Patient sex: M
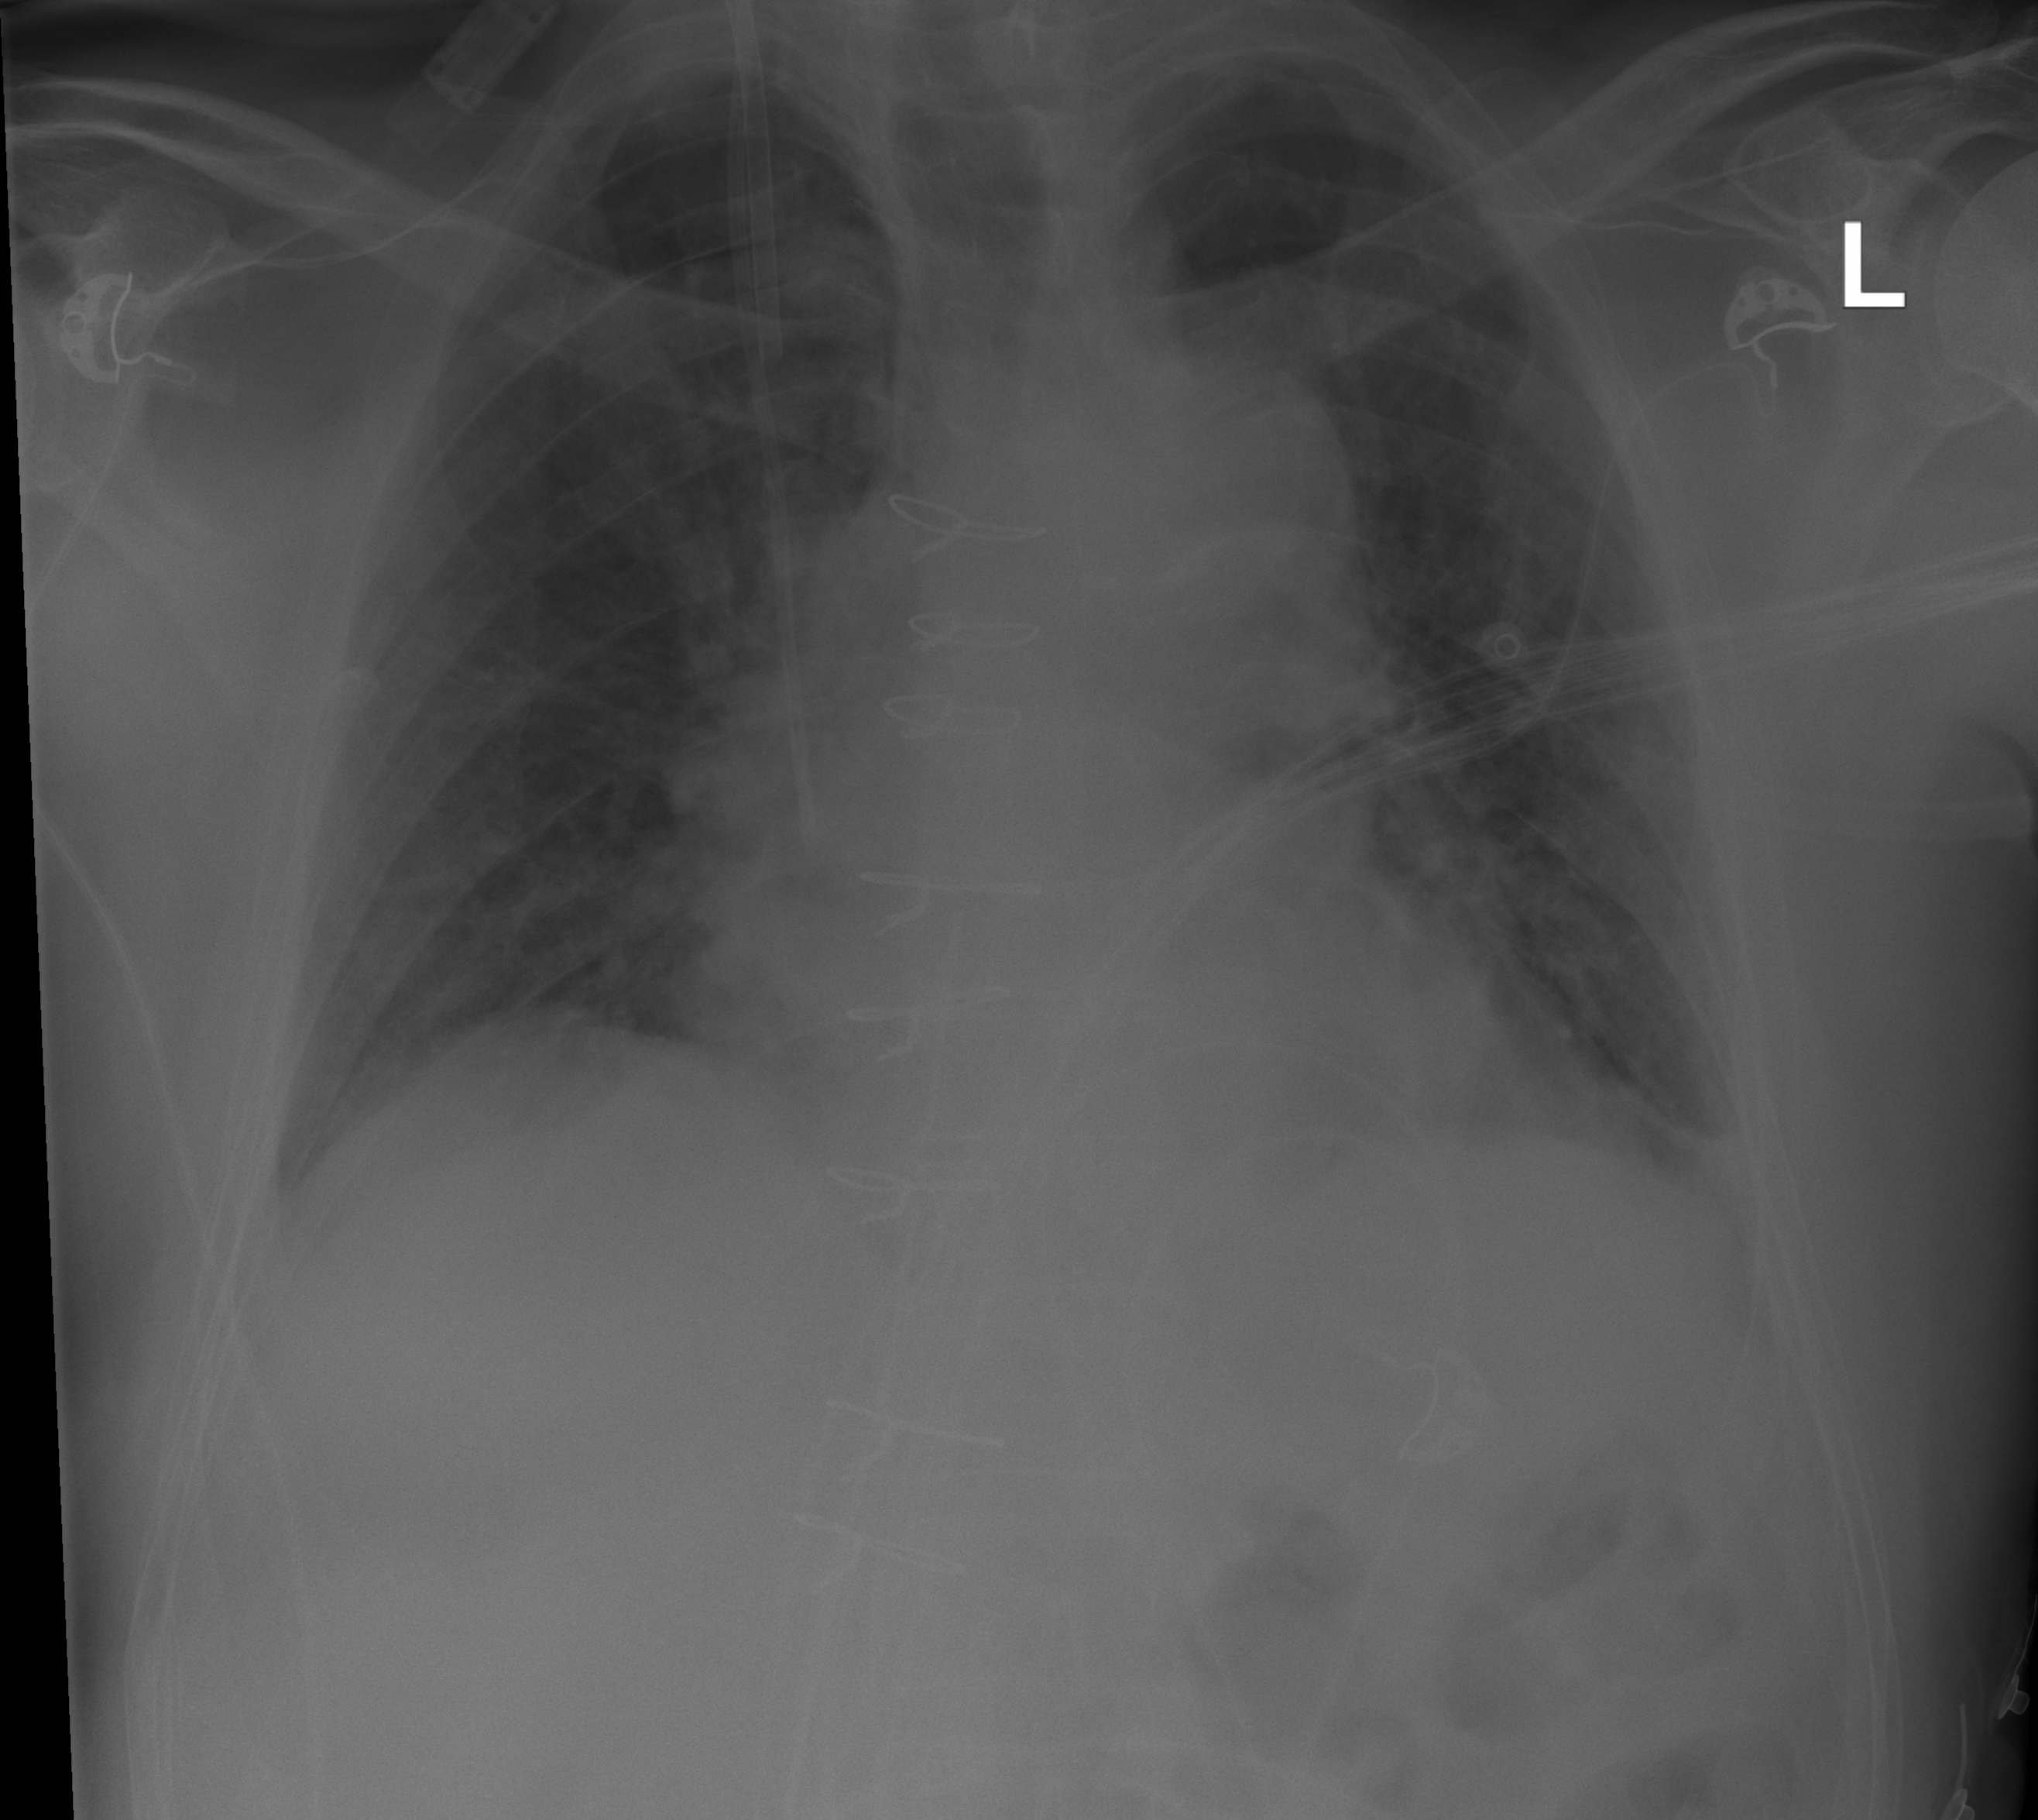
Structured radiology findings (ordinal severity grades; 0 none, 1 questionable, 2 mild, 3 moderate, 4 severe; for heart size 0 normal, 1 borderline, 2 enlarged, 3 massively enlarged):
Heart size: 0
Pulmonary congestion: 1
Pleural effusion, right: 0
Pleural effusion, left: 2
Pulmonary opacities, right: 2
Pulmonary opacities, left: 2
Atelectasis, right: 2
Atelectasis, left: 2